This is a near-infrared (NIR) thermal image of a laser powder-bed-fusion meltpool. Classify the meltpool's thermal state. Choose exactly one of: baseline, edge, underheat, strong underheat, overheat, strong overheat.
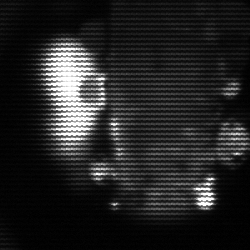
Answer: strong underheat